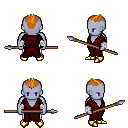
a pixel art fantasy rpg character, male body template, dark elf, purple skin, red robe, white pants, dark blonde short mohawk hairstyle, white cloth bandages, gold boots, spear, four views (front, back, left, right), 2x2 character sprite sheet, small pixel art, hard edges, no anti-aliasing